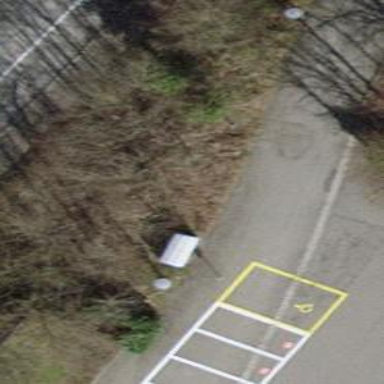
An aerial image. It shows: Recycling container at amenity designated for recycling.